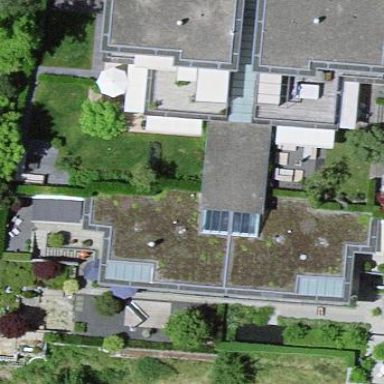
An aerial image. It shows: Residential building.